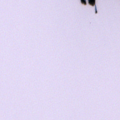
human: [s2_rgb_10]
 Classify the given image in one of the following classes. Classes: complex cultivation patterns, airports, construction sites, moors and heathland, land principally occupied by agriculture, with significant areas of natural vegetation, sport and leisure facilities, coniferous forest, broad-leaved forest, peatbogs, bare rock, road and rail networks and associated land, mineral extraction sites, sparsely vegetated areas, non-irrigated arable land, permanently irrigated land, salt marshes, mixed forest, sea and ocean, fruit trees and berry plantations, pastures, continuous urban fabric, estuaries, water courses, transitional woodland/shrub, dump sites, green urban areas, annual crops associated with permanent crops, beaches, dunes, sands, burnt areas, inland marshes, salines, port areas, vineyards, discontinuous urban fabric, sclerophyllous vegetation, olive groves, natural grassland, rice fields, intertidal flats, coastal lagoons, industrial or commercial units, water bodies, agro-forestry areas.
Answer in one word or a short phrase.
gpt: coniferous forest, water bodies